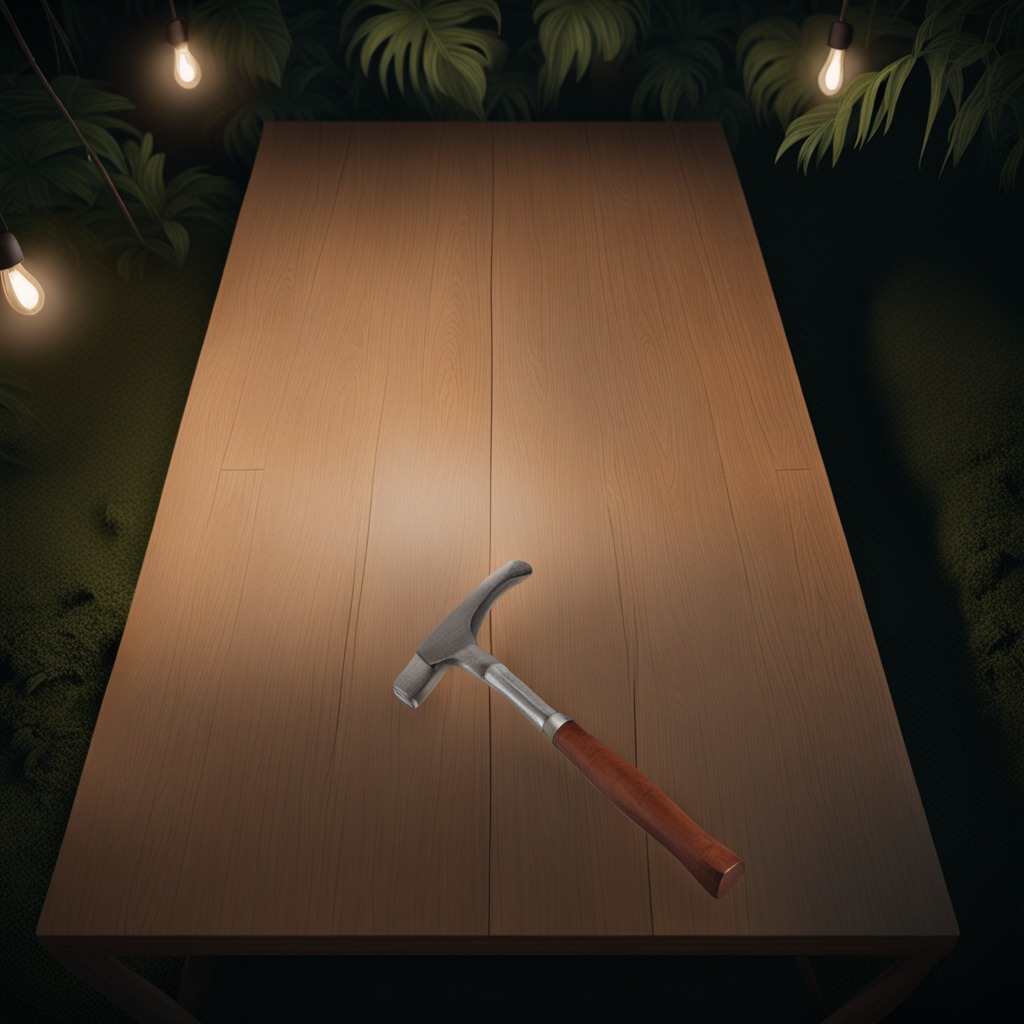
A hammer is lying on the wooden table inside a jungle field workshop tent at night.